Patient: sex F, age 49
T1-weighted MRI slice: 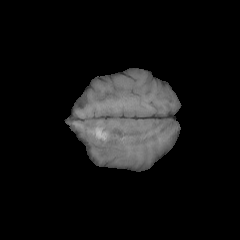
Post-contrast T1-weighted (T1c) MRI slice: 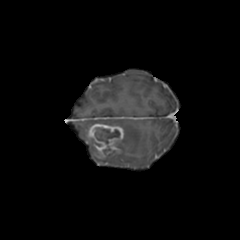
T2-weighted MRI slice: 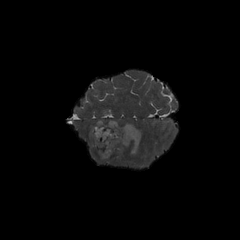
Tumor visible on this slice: yes
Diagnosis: Glioblastoma, IDH-wildtype
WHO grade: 4